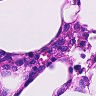
Metastatic tissue present: no